Question: While designing 'QListWidget' and 'QListTree' item's display I would like to keep the amount of information displayed to a minimum
'''
listItem=QtGui.QListWidgetItem()
listItem.setText("Some short info on item")
'''
Instead I would like to implement a overlay window that would be displayed above the listItem user is interested in (similar to ToolTip widget).
It would be great if the user would simply position the mouse over the QListWidget item and being able to display floating "Info on Item" overlay window by pressing some keyboard shortcut. Press shortcut - window is displayed. Press a shortcut again to hide it. Any ideas how to implement this?
Here is the idea:

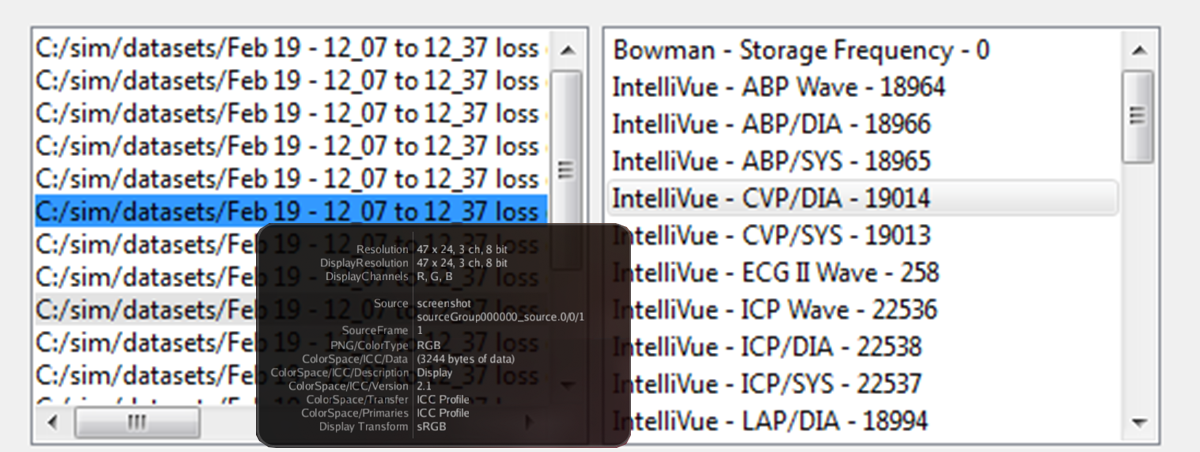
Answer: Set your key-press event to do something like the following:
'''
QtGui.QToolTip.showText(QtGui.QCursor.pos(),"Your long format text...",None)
'''
and either set a flag to toggle on-off with the same key-press, or for another key-press do:
'''
QtGui.QToolTip.hideText()
'''